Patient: sex M, age 51
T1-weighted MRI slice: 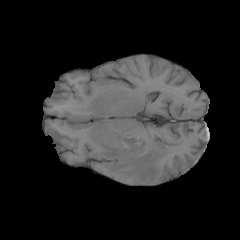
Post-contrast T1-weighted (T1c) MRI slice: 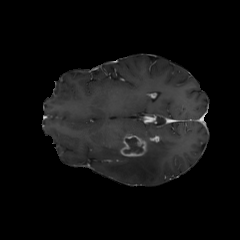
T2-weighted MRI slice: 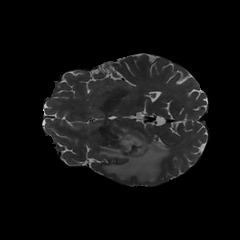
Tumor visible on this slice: yes
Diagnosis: Glioblastoma, IDH-wildtype
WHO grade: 4